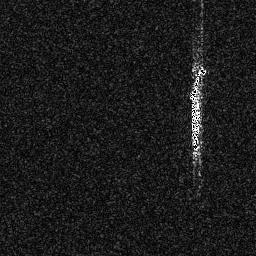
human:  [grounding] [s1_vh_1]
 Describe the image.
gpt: In the satellite image, there is  <ref>1 medium ship </ref> <box>[[73, 32, 78, 58, 0]]</box> located at right.